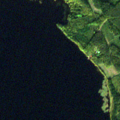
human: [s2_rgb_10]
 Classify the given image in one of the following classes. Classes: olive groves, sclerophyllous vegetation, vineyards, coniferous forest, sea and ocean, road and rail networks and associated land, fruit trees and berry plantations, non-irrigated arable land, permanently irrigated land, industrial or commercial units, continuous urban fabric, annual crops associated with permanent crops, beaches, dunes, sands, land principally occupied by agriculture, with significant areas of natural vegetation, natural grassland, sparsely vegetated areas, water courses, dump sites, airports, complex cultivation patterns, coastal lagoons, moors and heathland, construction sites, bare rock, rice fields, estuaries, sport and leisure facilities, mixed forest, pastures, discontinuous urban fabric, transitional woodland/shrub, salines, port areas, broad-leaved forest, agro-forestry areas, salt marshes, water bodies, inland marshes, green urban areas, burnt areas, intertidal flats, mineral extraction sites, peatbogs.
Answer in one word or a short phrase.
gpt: coniferous forest, mixed forest, transitional woodland/shrub, water bodies